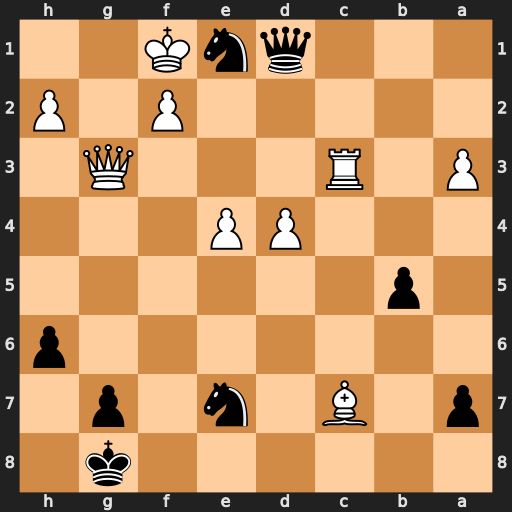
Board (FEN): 6k1/p1B1n1p1/7p/1p6/3PP3/P1R3Q1/5P1P/3qnK2
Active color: b
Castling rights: -
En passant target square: -
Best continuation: Ng6 Rc1 Qxc1